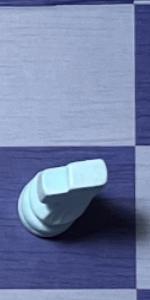
Label: Knight_White